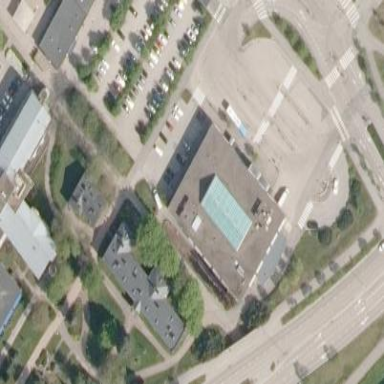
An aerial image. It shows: Library building.